Field crop: maize
Growth stage: 2
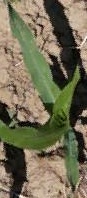
Species: maize